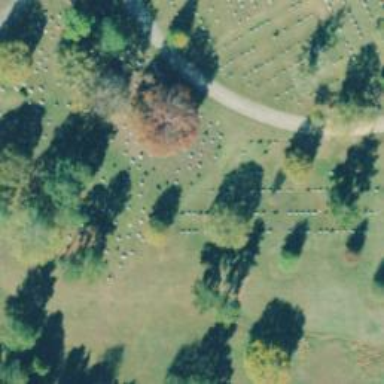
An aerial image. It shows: Sector in the cemetery.